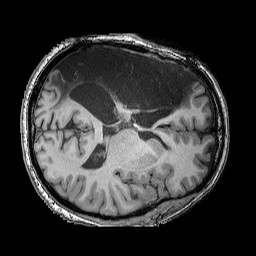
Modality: T1w
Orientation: axial
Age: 40
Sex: male
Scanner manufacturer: siemens
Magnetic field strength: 3 T
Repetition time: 2.25 s
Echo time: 0.00411 s